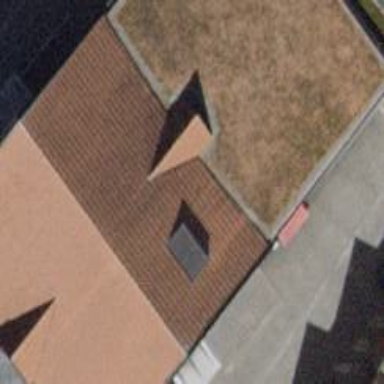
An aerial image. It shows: Office building with gabled roof.